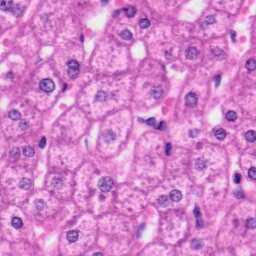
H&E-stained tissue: Liver